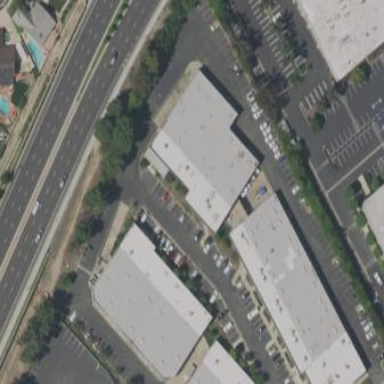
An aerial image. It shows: Commercial building.